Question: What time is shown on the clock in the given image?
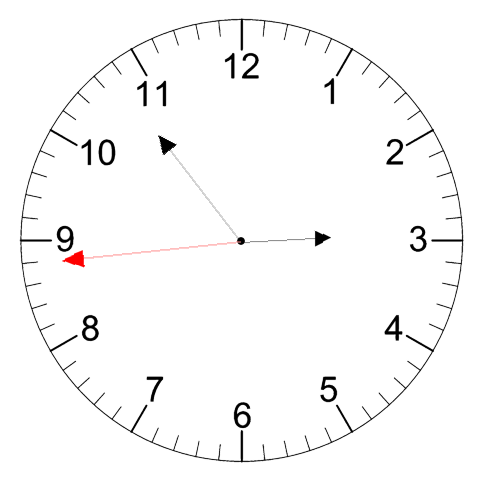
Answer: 02:53:44